Field crop: maize
Growth stage: 2
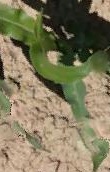
Species: maize